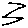
Label: zigzag